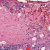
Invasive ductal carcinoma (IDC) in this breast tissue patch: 1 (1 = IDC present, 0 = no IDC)